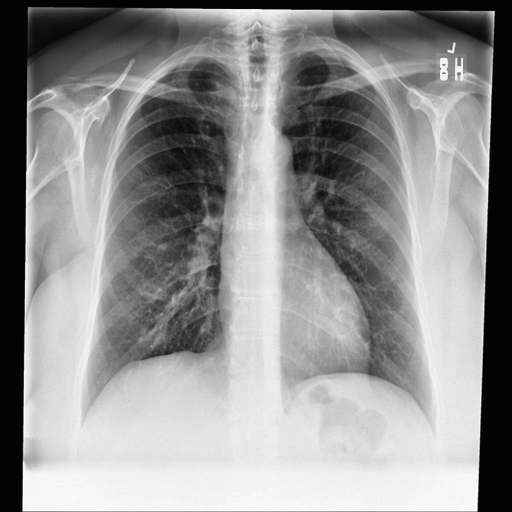
Finding: NORMAL